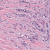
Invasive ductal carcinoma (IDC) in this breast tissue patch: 1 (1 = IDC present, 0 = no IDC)